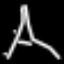
Label: The Eiffel Tower